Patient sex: F
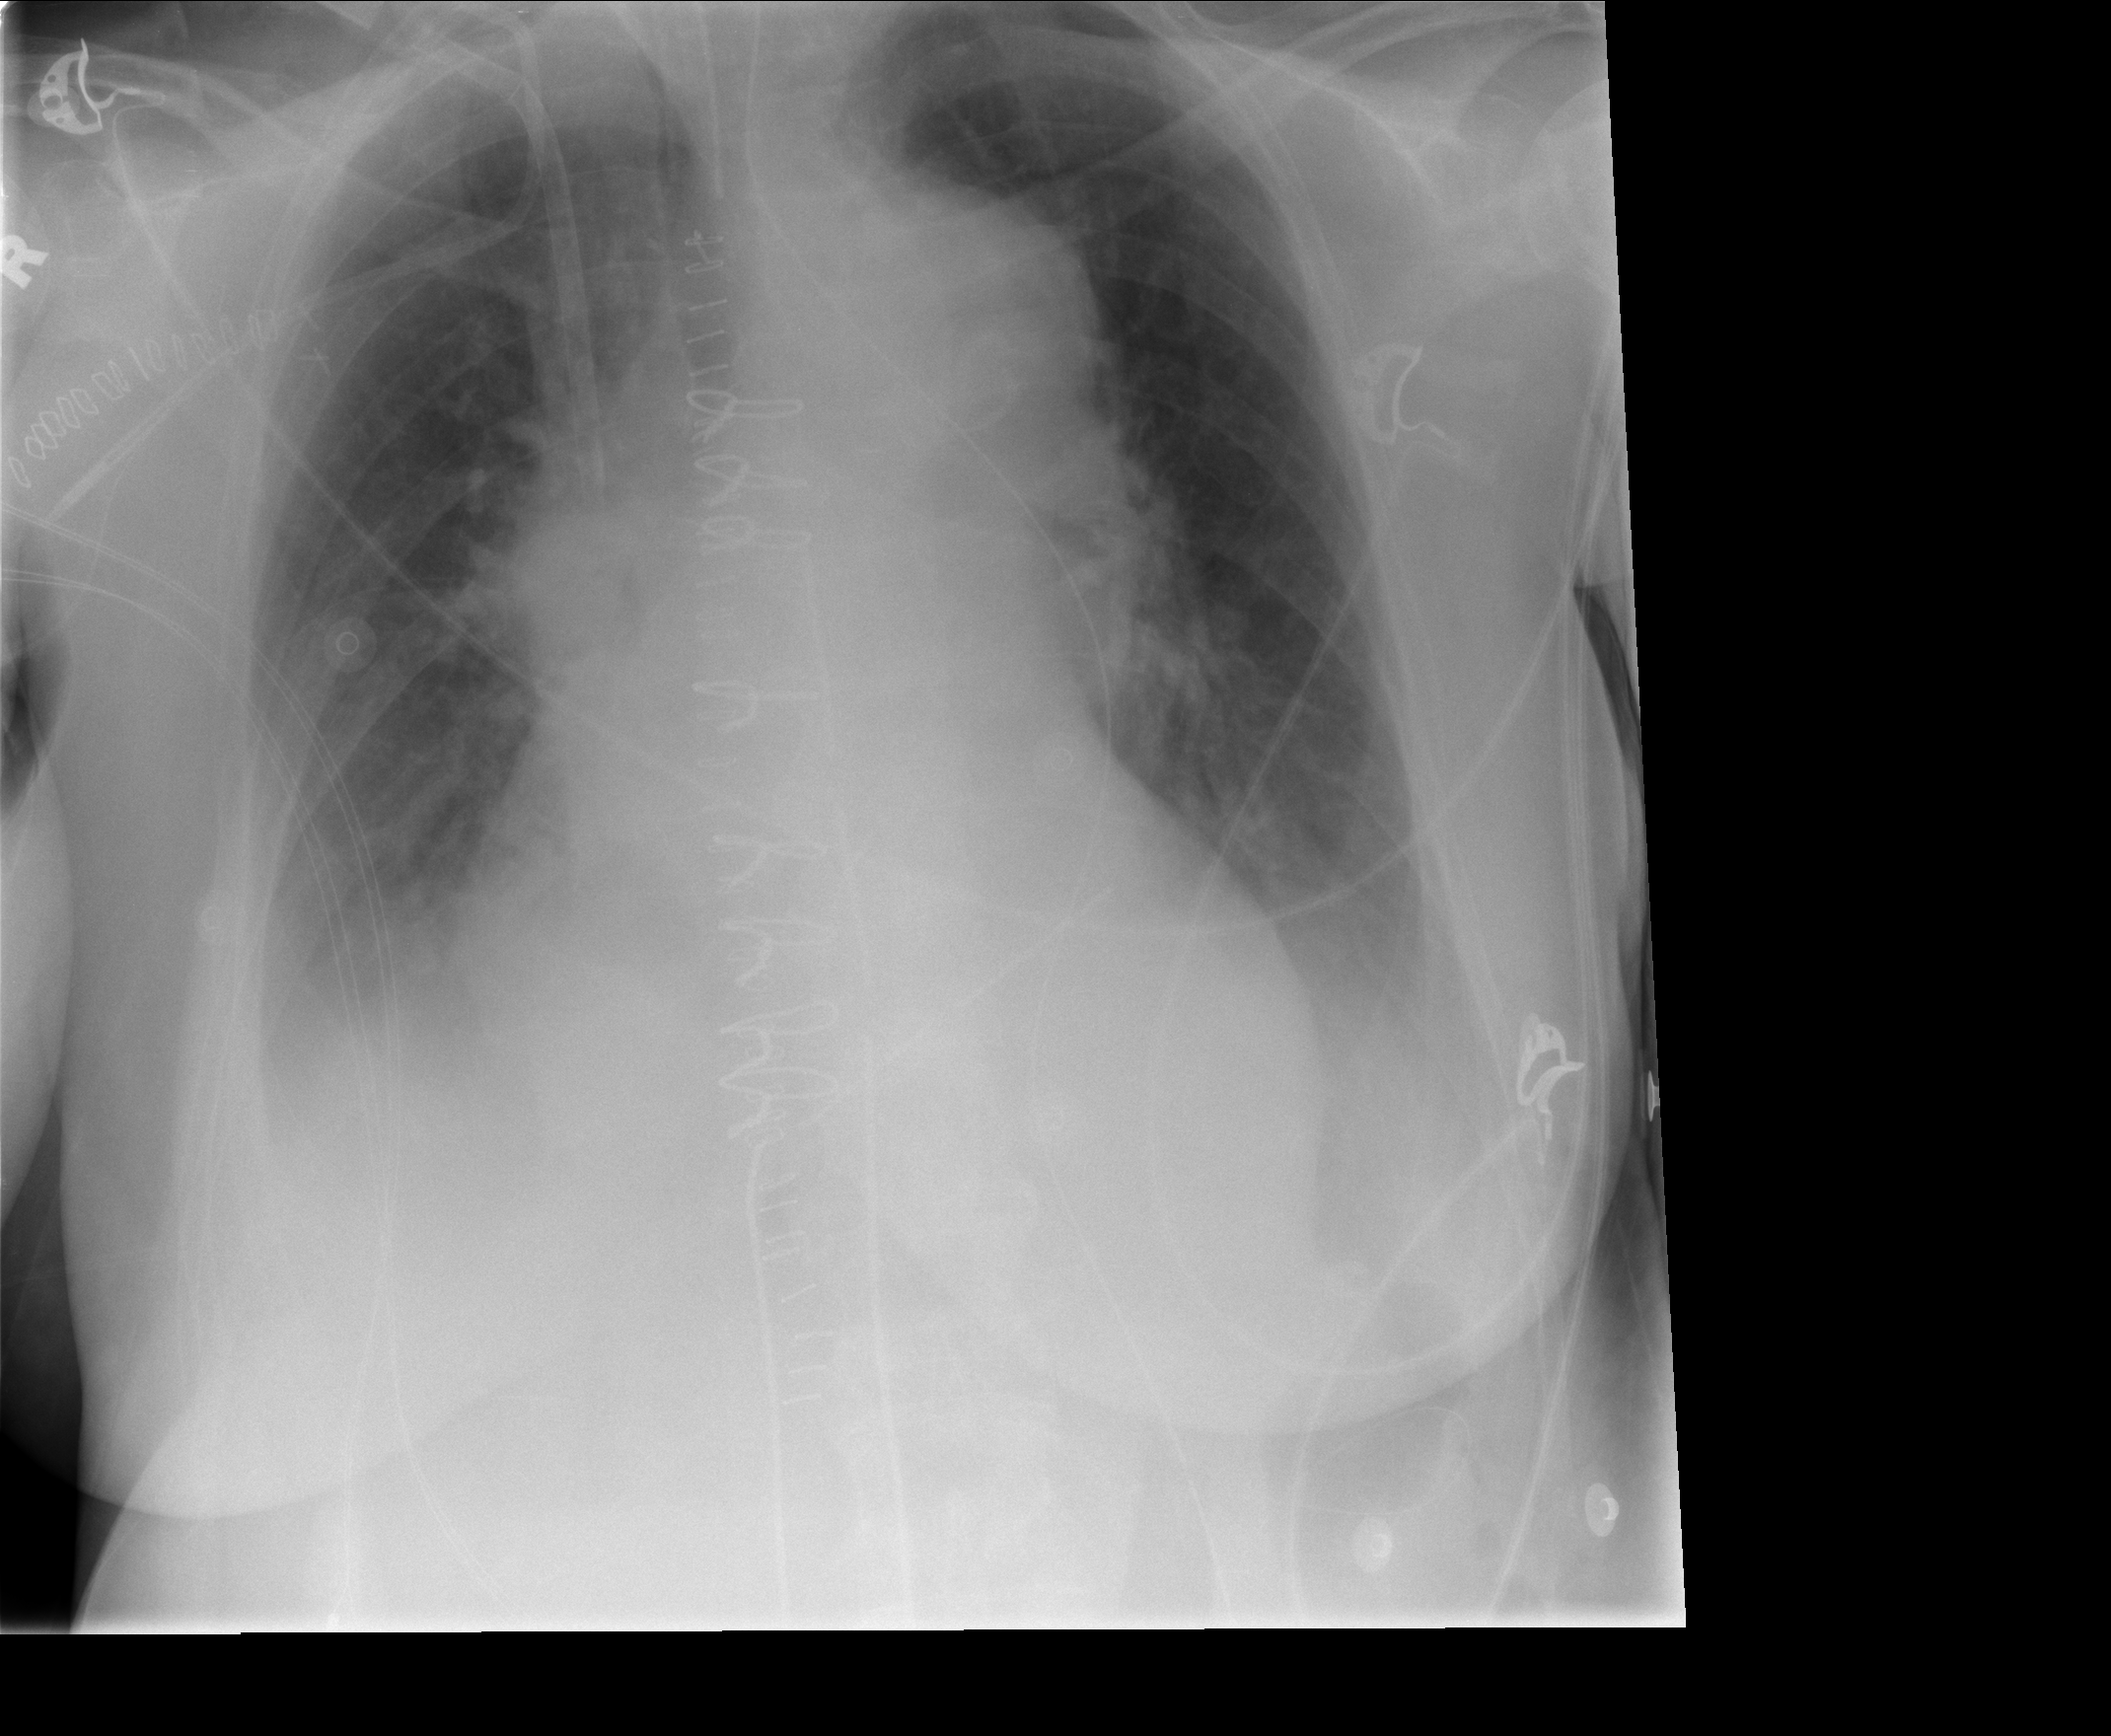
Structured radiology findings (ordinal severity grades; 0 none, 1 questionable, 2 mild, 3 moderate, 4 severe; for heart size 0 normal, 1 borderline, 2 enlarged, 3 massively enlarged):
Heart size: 2
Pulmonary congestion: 2
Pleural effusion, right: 2
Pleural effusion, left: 2
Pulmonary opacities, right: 0
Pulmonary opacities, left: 0
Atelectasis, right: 2
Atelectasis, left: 2